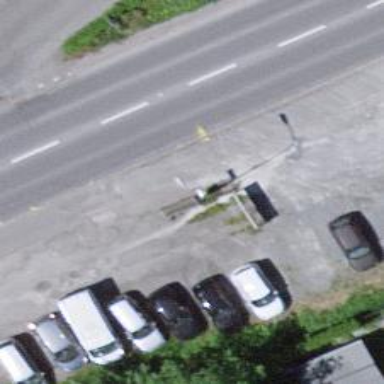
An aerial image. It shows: Bus stop with platform for public transport.